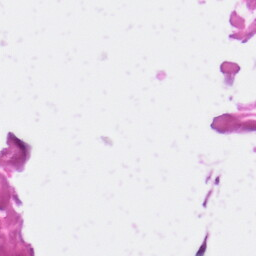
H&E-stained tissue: Skin